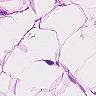
Metastatic tissue present: no